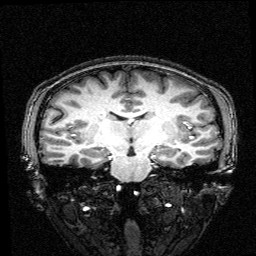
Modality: T1w
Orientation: sagittal
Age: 25
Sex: female